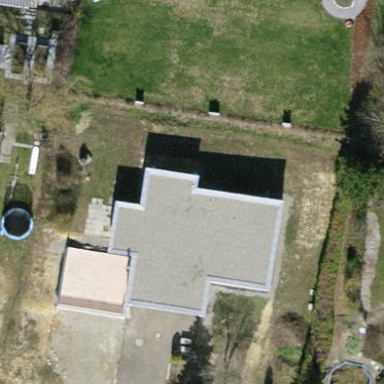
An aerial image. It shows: Building.